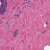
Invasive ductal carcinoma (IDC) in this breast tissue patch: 0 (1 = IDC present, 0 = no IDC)